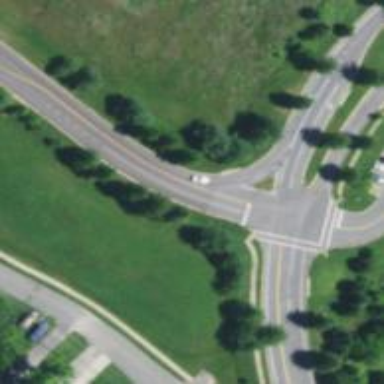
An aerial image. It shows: Secondary link road.